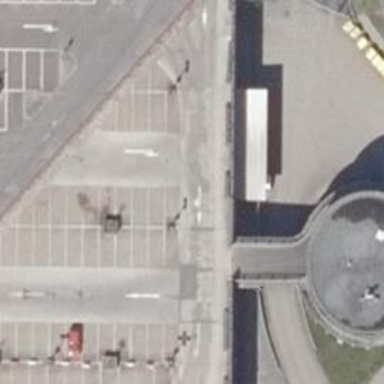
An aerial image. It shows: Multi-storey parking entrance.